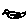
Label: bird